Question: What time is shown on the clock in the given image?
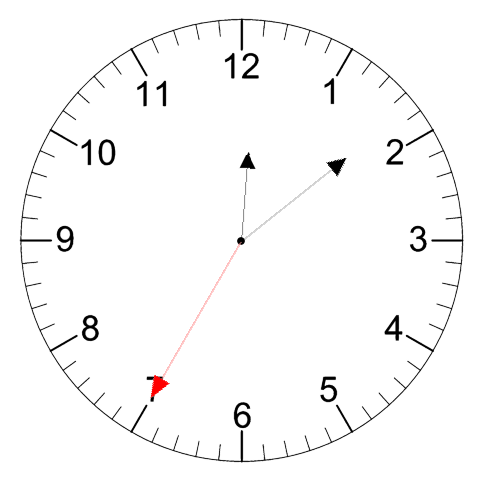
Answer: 12:08:35